Interaction volume radius: 10 \u00c5
Interaction volume height: 25 \u00c5
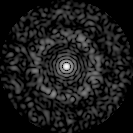
Disorder parameter: 0.8284